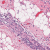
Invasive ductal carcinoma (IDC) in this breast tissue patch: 1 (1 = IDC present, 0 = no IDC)